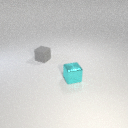
small cyan metal cube to the right of small gray rubber cube